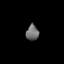
Tissue: lung
Cell type: Epithelial cells
Senescence score: 0.2219
Nuclear area (px): 193
Mean DAPI intensity: 109.01